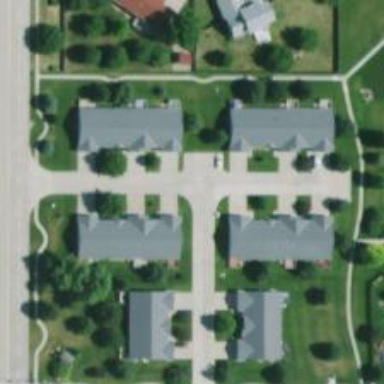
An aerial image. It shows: Living street.